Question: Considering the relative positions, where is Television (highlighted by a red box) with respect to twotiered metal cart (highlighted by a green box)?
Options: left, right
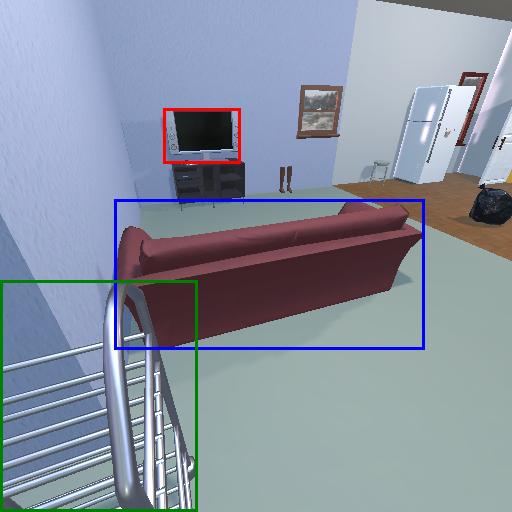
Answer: left